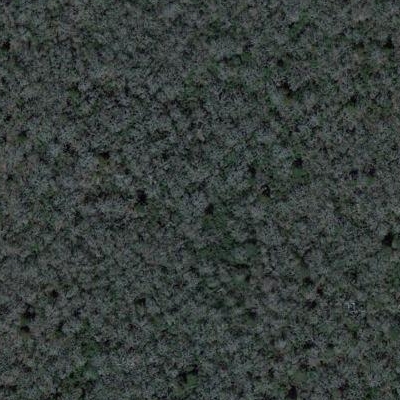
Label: Forest